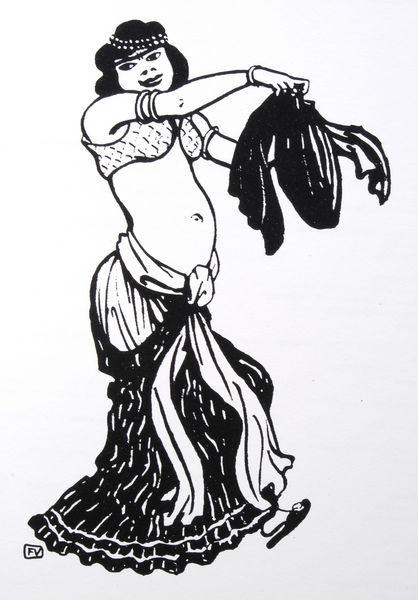
Titel: Bauchtänzerin, Illustration für die Zeitschrift "Le Cri de Paris", 11. März
Künstler: Félix Vallotton
Institution: (Privatsammlung)
Schlagwörter: hand, kopf, nackt, weiß, bewegung, brust, busen, frau, frisur, grau, hut, kleid, mund, nase, schmuck, schwarz, zeichnung, gürtel, schleier, tuch, muster, rock, schleife, tanz, jacke, arm, arme, augen, band, gesicht, haarschmuck, halten, holofernes, johannes, judith, kleidung, knoten, salome, stirnband, bildnis, hände, signatur, figur, haare, kostüm, stoff, stoffe, tücher, saum, tanzen, tänzerin, augenbrauen, lippen, perlen, lächeln, spanien, holzschnitt, vallotton, valloton, ballett, mieder, schuhe, kette, grafik, graphik, haarband, karikatur, falte, brauen, valotton, nabel, bauch, faltenwurf, bauchnabel, erotik, ring, umriss, schwarze haare, tusche, fuss, ringe, orient, orientalisch, ausziehen, asien, druck, lithographie, schnitt, schwarzweiss, monogramm, radierung, holzdruck, schuh, nasenlöcher, china, arabisch, armband, armbänder, armreif, armreifen, asatisch, bauchtanz, bauchtänzerin, bustier, flamenco, görtel, harem, holzschnitt japan, initialien, konkubine, lithograpfhie, macintosh, nackter bauch, pantoffel, perlenschnur, puschen, sandale, scheherezade, schlappen, schleiertanz, stierkampf, tanzende, tänzering, türkisch, umrißlinien, ungelenk, vellotom, velloton, verführung, zeich, zigeunerin, reif, achse, kopfschmuck, arabien, banane, pantoffeln, ritual, stoch, schwungvoll, bikini, ruck, bauchfrei, strip, striptease, büstenhalter, arn, hawaii, schlappe, fv, lola montez, bh, bauchtänzering, tänzertin, stpff, norientalisch